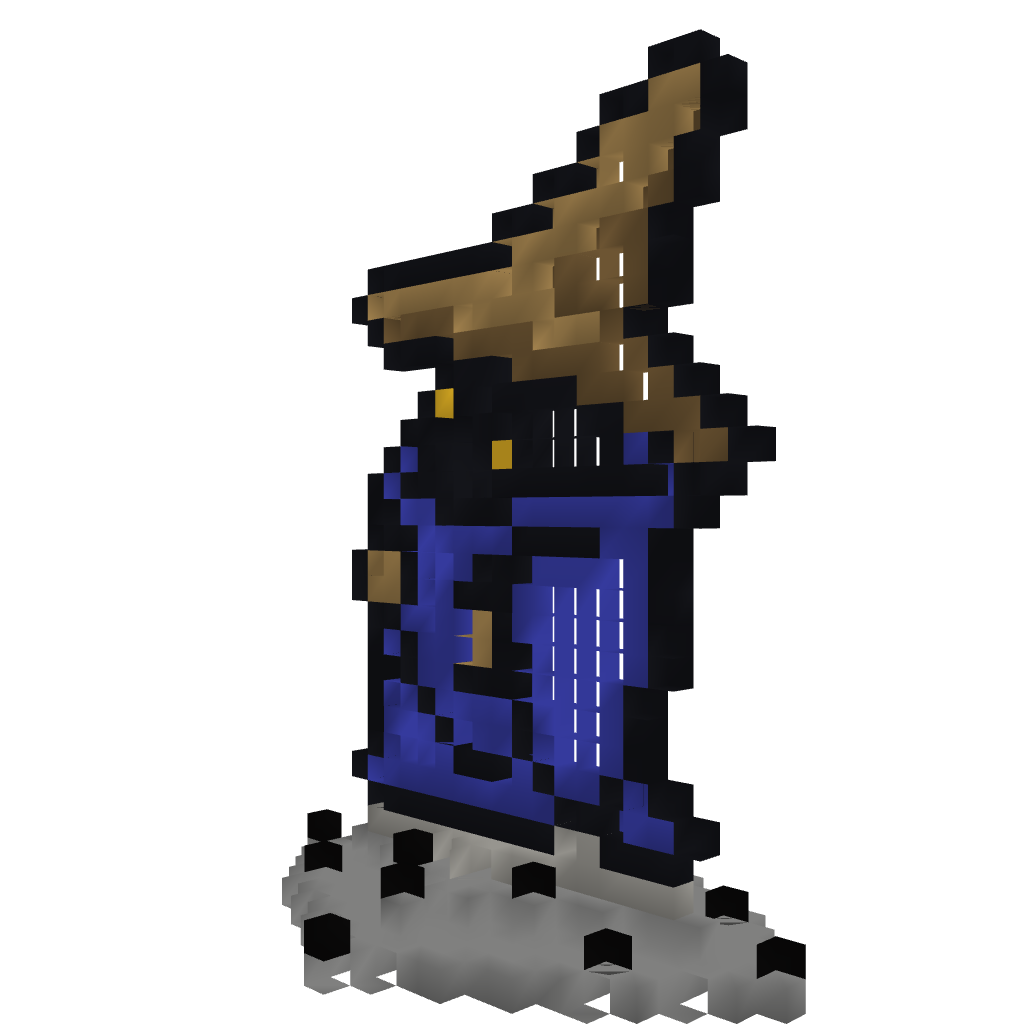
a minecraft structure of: Black Mage FF1 (NES)